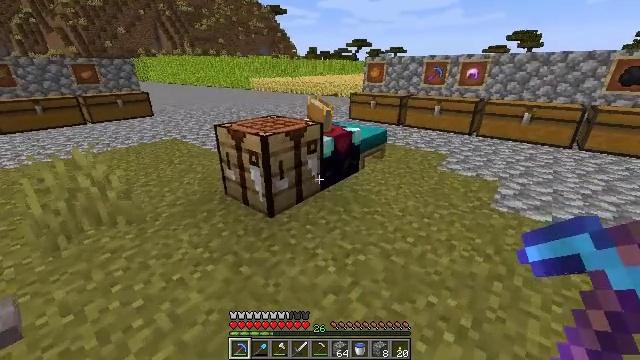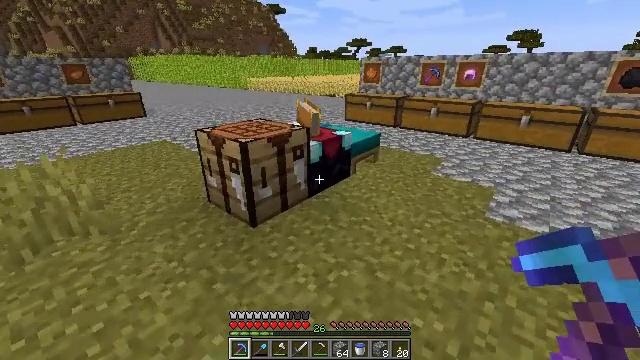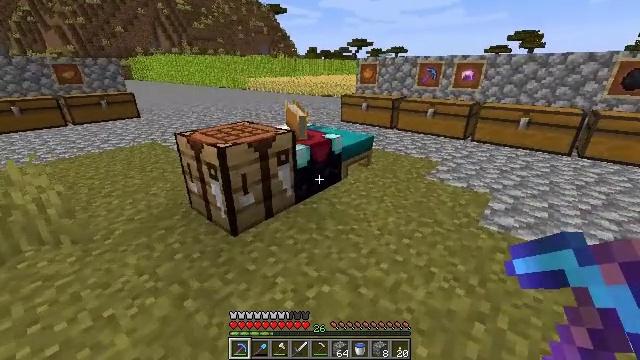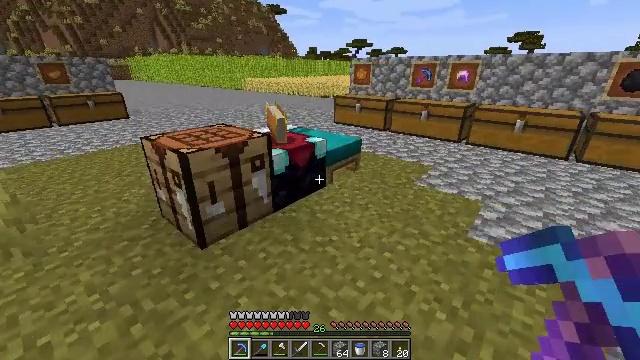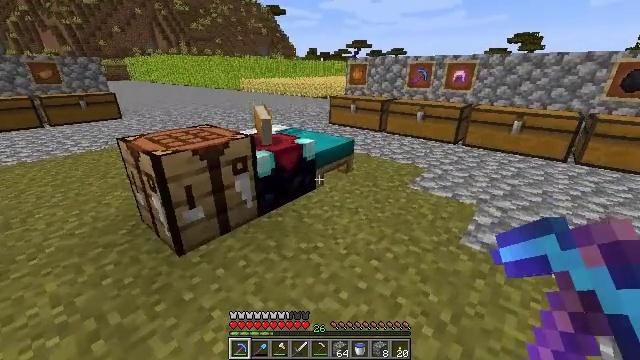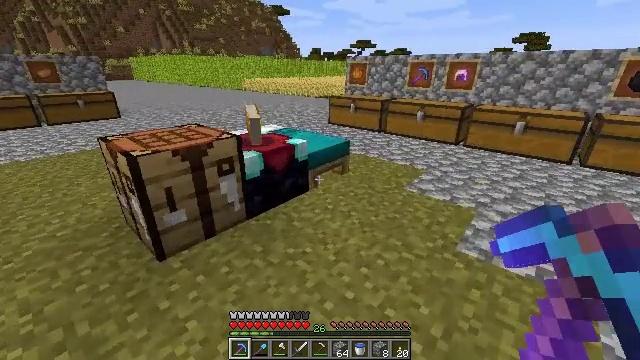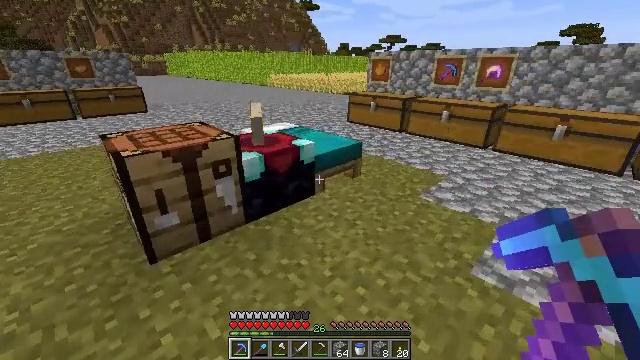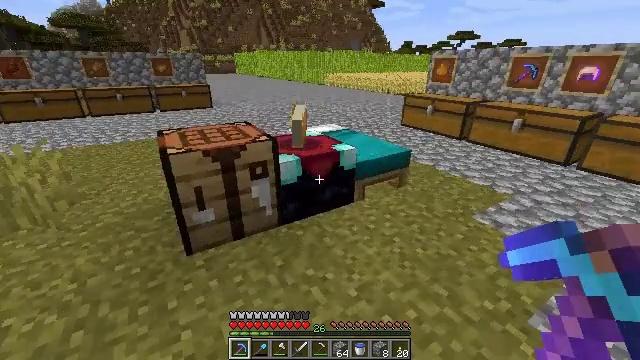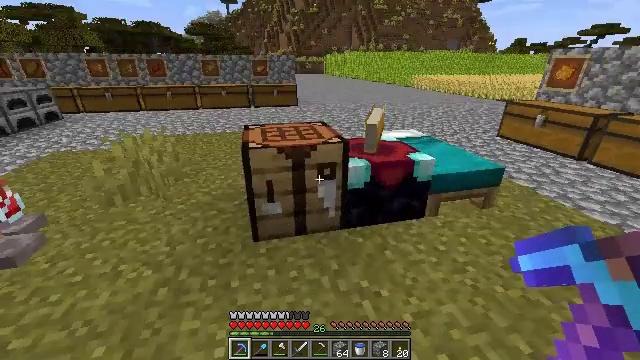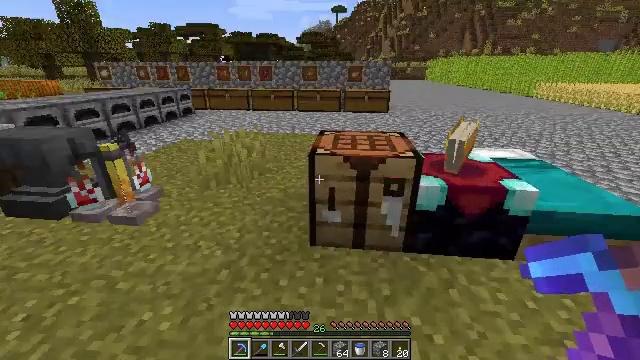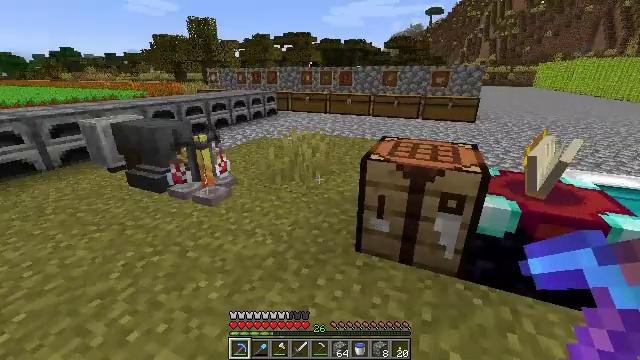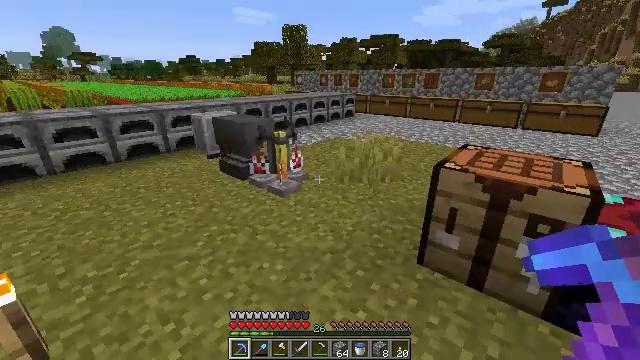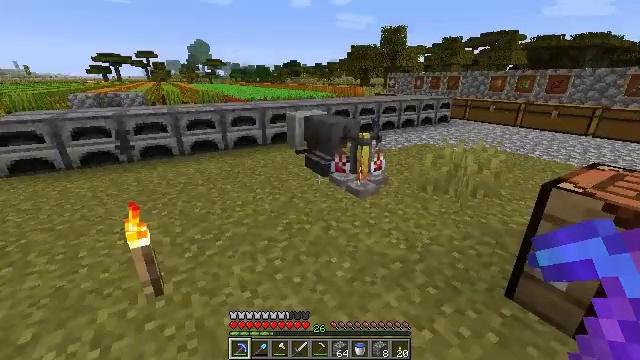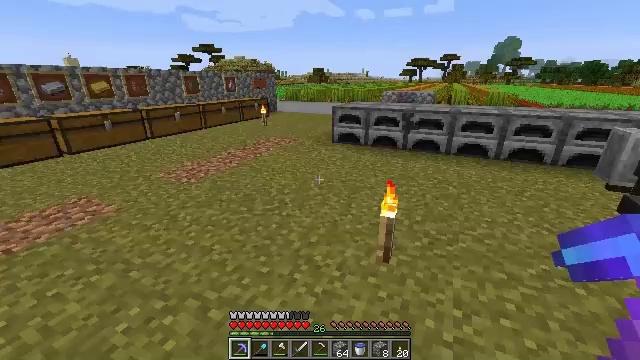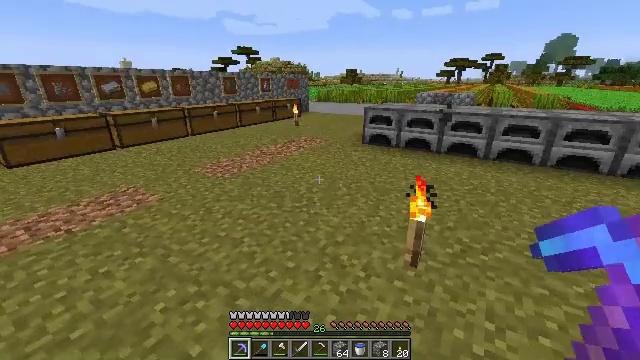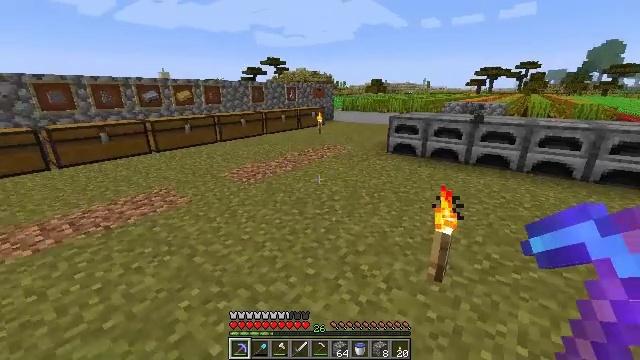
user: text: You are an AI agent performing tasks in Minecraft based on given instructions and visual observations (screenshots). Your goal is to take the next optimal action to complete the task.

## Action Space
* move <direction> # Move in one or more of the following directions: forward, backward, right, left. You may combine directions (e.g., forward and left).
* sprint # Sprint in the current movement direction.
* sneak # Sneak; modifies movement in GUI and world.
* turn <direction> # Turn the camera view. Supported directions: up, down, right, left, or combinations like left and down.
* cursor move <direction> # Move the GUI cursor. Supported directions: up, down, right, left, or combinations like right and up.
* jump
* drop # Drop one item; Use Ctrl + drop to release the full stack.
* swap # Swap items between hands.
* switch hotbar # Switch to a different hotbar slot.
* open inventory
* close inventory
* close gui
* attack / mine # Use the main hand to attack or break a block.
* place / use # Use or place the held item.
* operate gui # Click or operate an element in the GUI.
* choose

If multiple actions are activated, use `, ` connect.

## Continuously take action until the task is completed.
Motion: motion action
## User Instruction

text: Gather the acacia wall sign.
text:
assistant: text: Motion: move forward and move right
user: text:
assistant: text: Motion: move forward and move right
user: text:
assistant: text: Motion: move forward and move right
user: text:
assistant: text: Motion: move forward and move right
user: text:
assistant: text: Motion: move forward and move right
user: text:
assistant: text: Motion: move forward and move right, turn left
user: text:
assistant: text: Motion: move forward and move right, turn left
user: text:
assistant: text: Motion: move forward and move right, turn left
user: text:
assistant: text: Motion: move right, turn left and up
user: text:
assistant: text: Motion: turn left
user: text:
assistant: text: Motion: turn left
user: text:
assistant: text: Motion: turn left
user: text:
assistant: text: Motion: turn left
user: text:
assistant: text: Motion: turn left
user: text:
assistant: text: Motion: turn left and up
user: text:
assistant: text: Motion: turn right and up
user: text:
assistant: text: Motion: move forward
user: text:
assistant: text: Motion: move forward
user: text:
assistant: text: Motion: move forward
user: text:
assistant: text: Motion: move forward
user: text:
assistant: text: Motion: move forward and move left
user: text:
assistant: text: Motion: move forward and move left, turn left
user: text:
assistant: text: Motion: move forward and move left
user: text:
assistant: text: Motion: move forward and move left
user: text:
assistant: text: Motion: no_op
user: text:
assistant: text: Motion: open inventory
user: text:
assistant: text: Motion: open inventory
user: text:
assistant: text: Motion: open inventory
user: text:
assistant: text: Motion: cursor move right, open inventory
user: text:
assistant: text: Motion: cursor move right